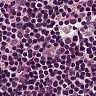
Metastatic tissue present: no